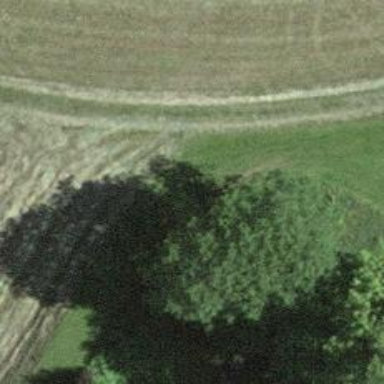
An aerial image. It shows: Deciduous tree with broadleaved leaves.